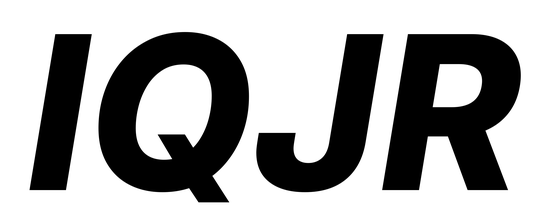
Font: Inter-Italic_ExtraBold_Italic